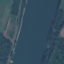
Land use / land cover: River